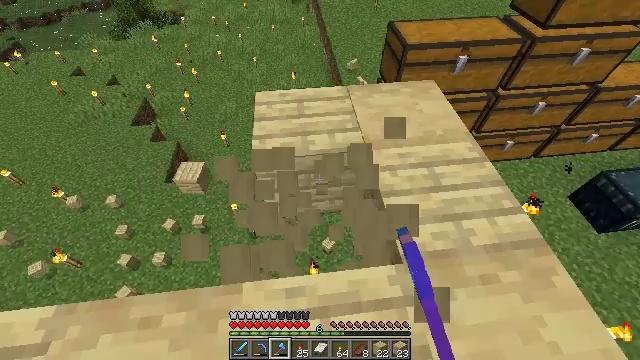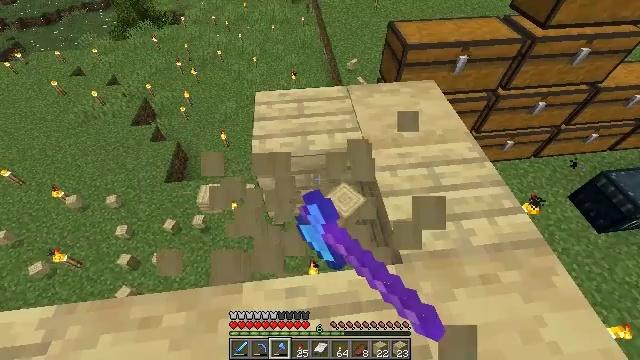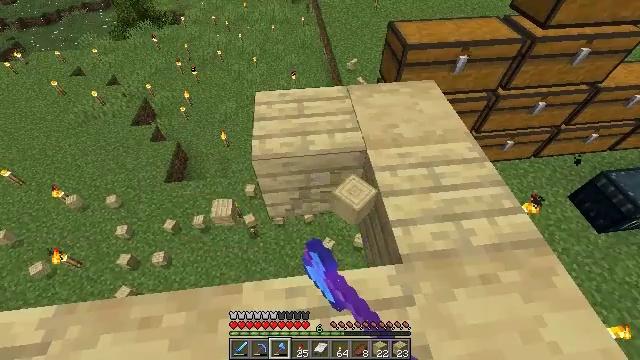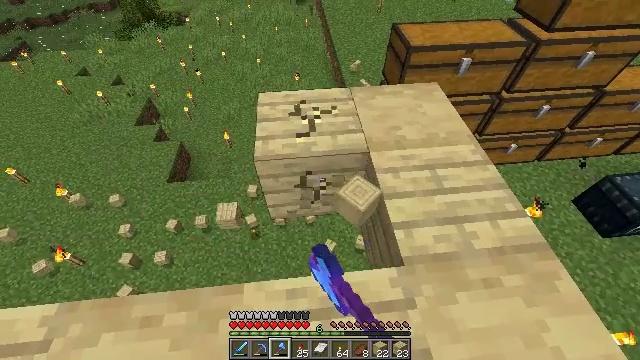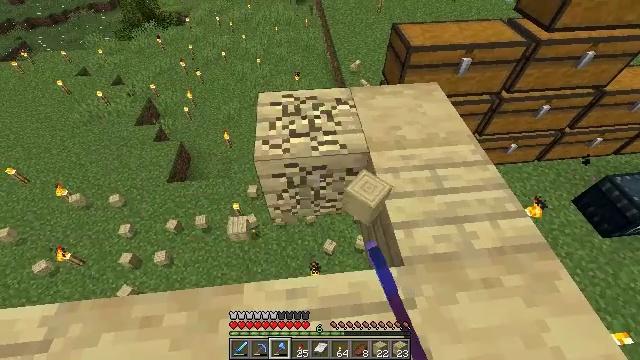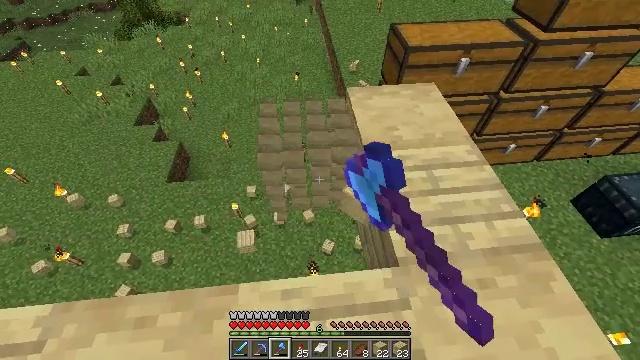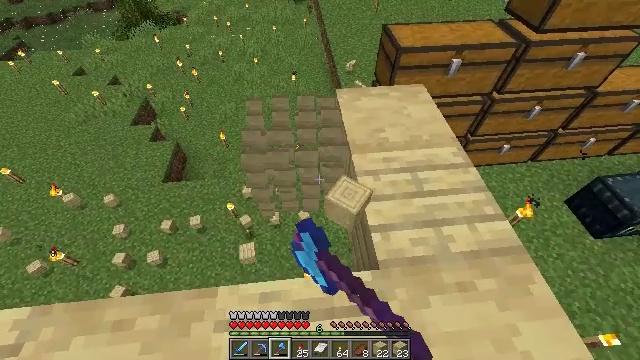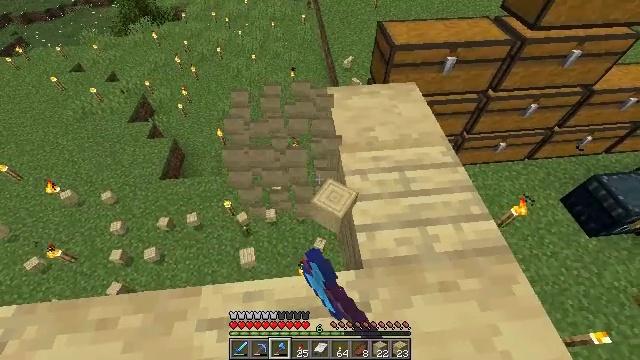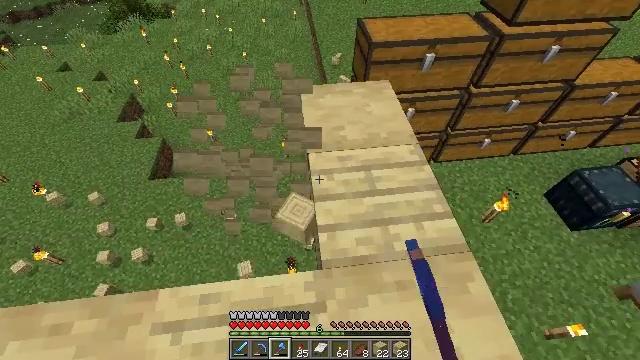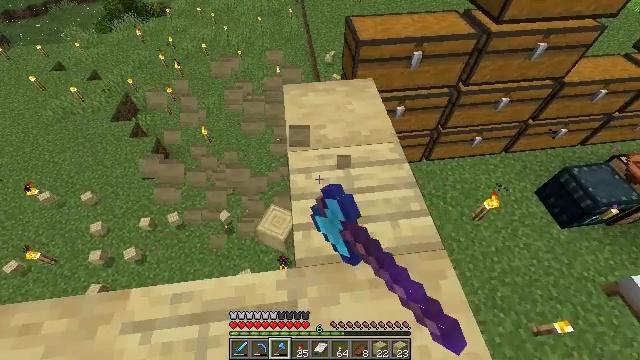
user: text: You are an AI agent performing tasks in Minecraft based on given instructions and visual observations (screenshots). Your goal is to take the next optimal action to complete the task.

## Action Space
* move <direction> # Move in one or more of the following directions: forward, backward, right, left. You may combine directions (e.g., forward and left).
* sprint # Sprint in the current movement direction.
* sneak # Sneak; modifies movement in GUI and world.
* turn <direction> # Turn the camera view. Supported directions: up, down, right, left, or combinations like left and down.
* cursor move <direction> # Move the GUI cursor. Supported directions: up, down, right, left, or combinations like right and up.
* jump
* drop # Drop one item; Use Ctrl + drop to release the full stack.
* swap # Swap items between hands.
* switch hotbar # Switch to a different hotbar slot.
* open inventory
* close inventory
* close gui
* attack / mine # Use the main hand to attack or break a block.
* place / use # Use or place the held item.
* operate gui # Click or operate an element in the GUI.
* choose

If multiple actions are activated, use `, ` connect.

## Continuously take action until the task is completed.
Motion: motion action
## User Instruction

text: Gather birch slab by attacking it.
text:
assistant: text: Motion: attack / mine
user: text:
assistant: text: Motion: attack / mine
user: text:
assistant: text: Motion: attack / mine
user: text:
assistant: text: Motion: attack / mine
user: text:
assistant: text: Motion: move right, attack / mine
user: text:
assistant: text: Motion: move right, attack / mine
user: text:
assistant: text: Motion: move right, attack / mine
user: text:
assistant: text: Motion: move right, attack / mine
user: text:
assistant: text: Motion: attack / mine
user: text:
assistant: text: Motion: attack / mine